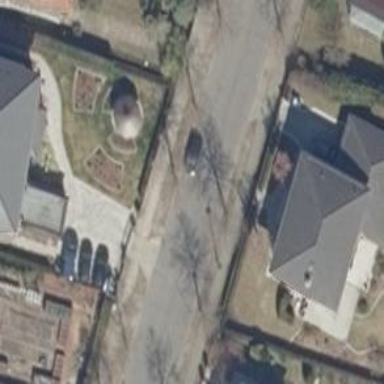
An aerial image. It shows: Driveway.